Question: I'm taking <URL> definition of Fermat's Last Theorem.
I tried to code an algorithm to validate it for small values:
'''
#include <iostream>
#include <cmath>
using namespace std;
int main()
{
//a^n + b^n = c^n
int a, b, c, n, count = 0;
for (n = 3; n < 1000; n++)
for (a = 1; a < 1000; a++)
for (b = 1; b < 100; b++)
for (c = 1; c < 1000; c++)
{
if (a != b && b != c && a != c)
{
if (pow(a,n) + pow(b,n) == pow(c,n))
{
cout << "
a: " << a << " b: " << b << " c: " << c << " n: " << n;
count++;
}
}
}
cout << count << " combinazioni";
}
'''
And this is a screen of a piece of output:

How is it be possible? Am I missing something about "great integers" in C++ programming that can get a wrong result?
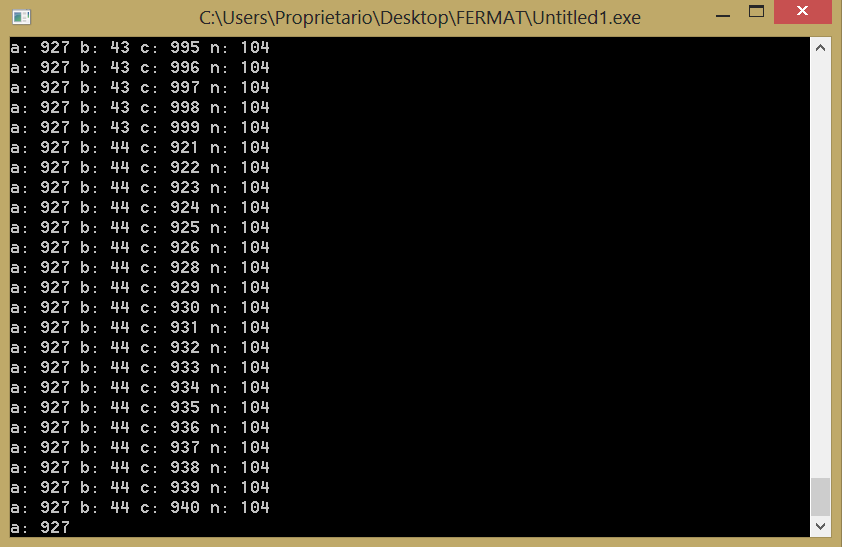
Answer: Your pow() functions are overflowing; remember an 'int' has a limited size.
For example, pow(256, 4) will overflow on 32 bit, pow(256, 8) on 64 bit, even if you use unsigned data types.
Technically 'int' overflow is so, could happen, including wrap around (i.e. back to 0), or .
'unsigned int' computations are modulo 2 raised to the power of WIDTH as per the standard; i.e. will always wrap around.